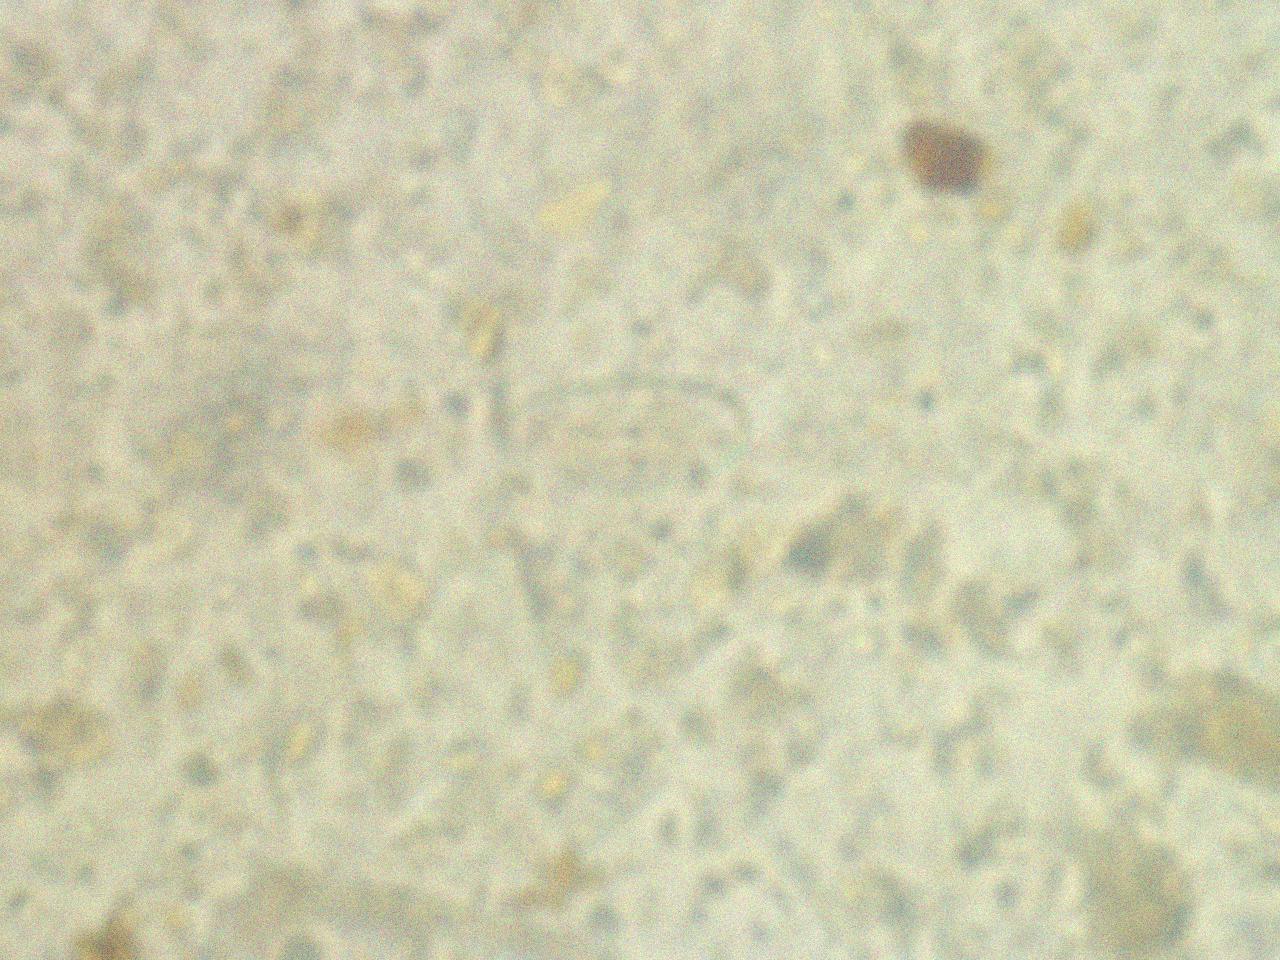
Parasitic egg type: Enterobius vermicularis